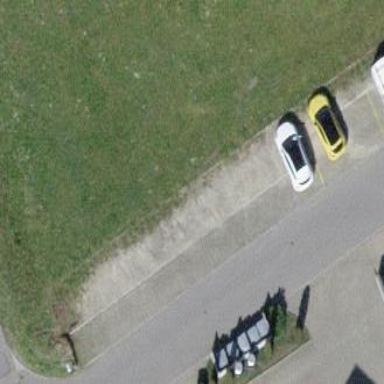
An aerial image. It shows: Parking area with surface.